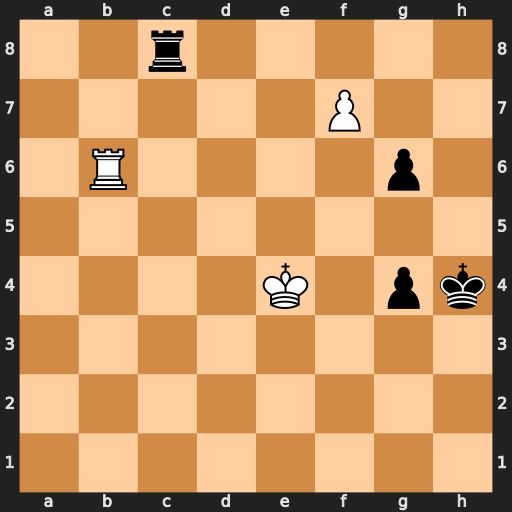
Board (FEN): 2r5/5P2/1R4p1/8/4K1pk/8/8/8
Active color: w
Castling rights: -
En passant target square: -
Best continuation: Rxg6 Ra8 Rg8